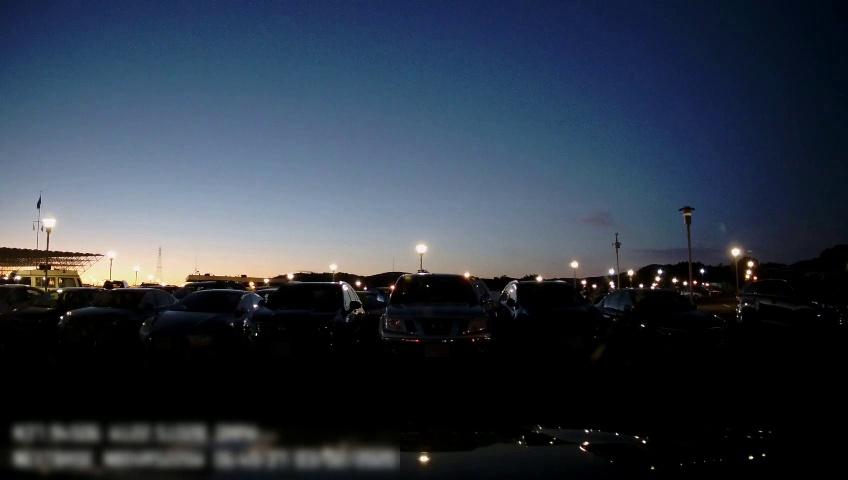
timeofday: Night
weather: Other
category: Drivable Space
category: Vehicles | SUV
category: Vehicles | Car
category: Vehicles | SUV
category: Vehicles | Truck
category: Vehicles | SUV
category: Vehicles | Car
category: Vehicles | Car
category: Vehicles | Car
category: Vehicles | Car
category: Vehicles | Other LV
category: Vehicles | SUV